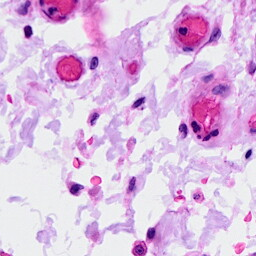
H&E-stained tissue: Ovarian